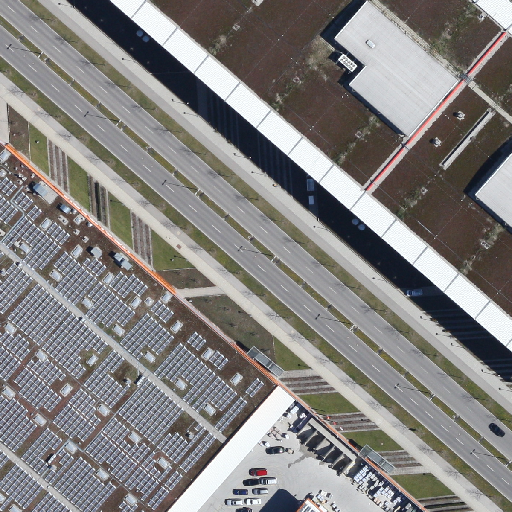
Referring expression: bikeway along with tree